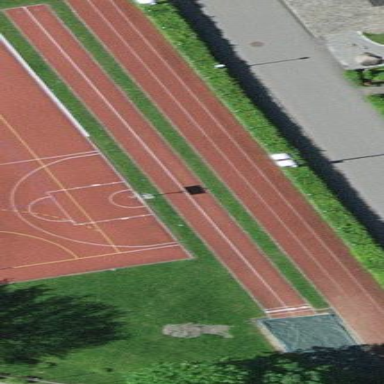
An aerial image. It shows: Athletics pitch designated for leisure land.